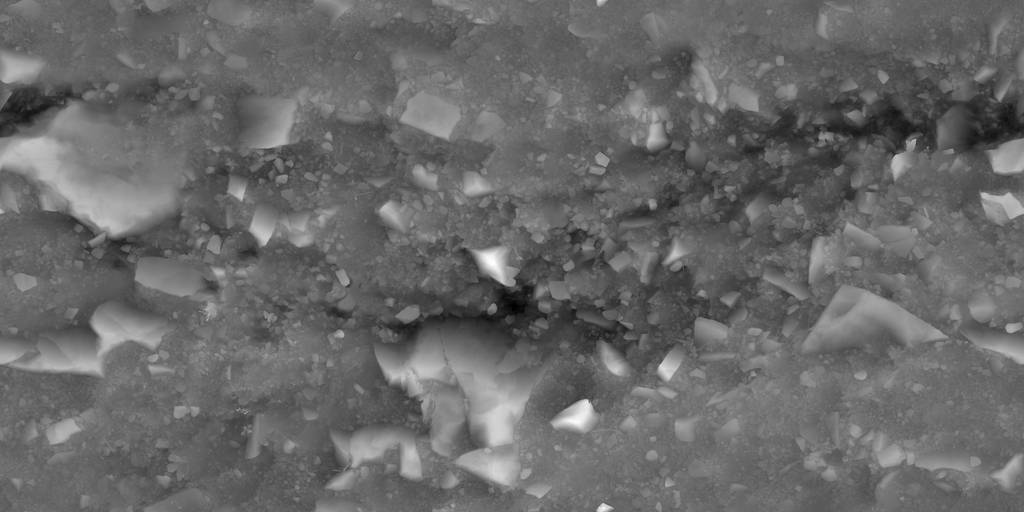
Texture map type: Displacement